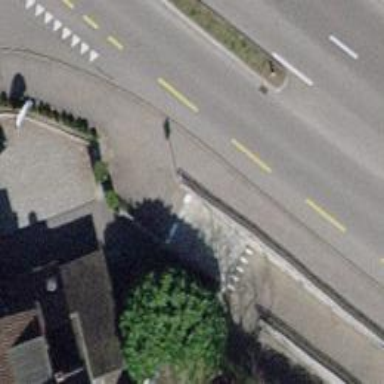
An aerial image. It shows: Road with steps.